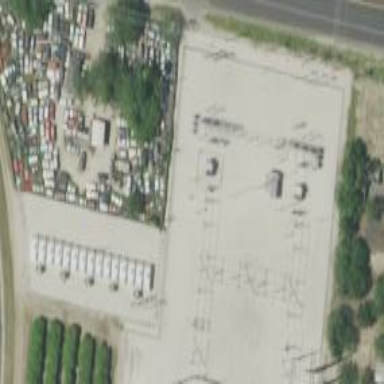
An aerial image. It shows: Distribution level power substation surrounded by fence.